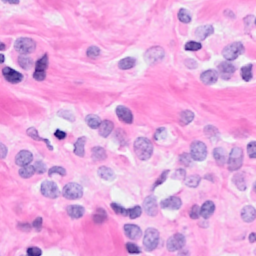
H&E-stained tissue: Breast